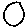
Label: circle